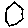
Label: hexagon